Field crop: maize
Growth stage: 2
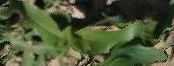
Species: maize